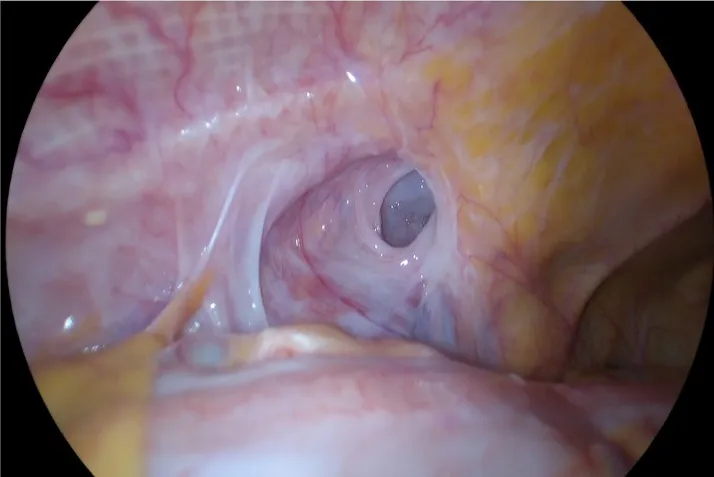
(b) Close-up view of the hernia.
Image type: endoscopy (arthroscopy)